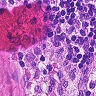
Metastatic tissue present: no